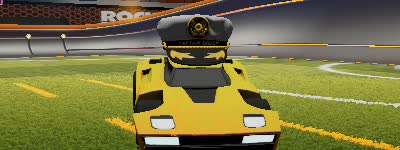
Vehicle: breakout